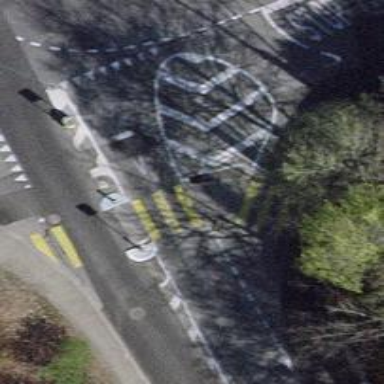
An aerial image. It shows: Uncontrolled zebra crossing on the road.